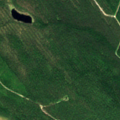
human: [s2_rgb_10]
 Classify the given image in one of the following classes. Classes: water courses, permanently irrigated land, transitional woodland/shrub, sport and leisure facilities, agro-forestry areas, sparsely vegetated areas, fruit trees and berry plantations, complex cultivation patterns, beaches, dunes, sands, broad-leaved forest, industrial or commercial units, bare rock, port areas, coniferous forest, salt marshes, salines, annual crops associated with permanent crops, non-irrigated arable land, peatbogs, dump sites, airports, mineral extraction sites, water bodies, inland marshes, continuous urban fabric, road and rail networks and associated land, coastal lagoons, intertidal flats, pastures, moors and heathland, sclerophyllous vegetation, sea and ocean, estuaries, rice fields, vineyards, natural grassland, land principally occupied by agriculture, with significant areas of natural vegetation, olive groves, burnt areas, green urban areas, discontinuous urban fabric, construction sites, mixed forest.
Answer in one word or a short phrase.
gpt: coniferous forest, mixed forest, peatbogs